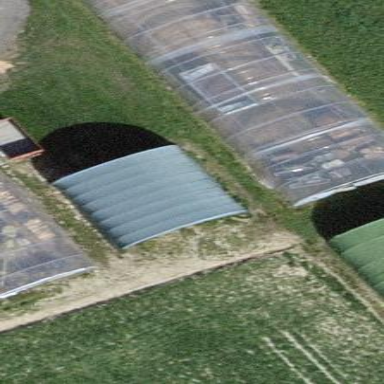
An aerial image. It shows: Greenhouse.